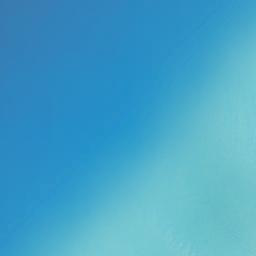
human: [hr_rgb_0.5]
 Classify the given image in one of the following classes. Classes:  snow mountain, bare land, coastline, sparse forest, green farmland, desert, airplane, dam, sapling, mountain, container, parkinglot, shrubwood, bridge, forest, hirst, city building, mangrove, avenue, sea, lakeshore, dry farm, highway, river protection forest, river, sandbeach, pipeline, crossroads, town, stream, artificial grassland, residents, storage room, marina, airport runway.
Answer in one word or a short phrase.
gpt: sea